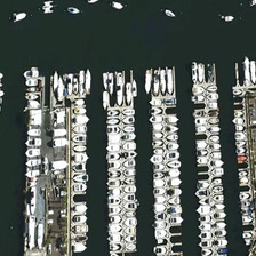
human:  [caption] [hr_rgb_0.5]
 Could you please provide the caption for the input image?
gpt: This is a dock with many ships.

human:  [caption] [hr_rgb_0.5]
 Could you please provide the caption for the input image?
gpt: This is a wharf with many boats.

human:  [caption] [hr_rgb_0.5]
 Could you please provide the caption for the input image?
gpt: the ships are white and the water is blue .

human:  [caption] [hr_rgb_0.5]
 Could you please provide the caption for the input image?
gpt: This is many ships and pier.

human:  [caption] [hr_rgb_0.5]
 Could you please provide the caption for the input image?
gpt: This is a port.